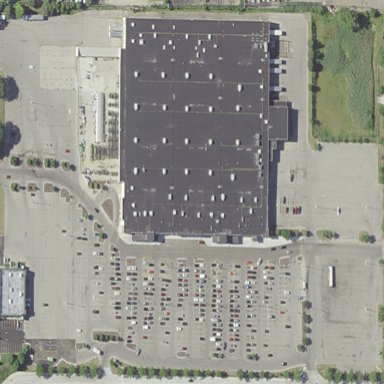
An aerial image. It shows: Parking area with surface.